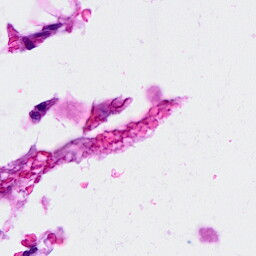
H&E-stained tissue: Breast